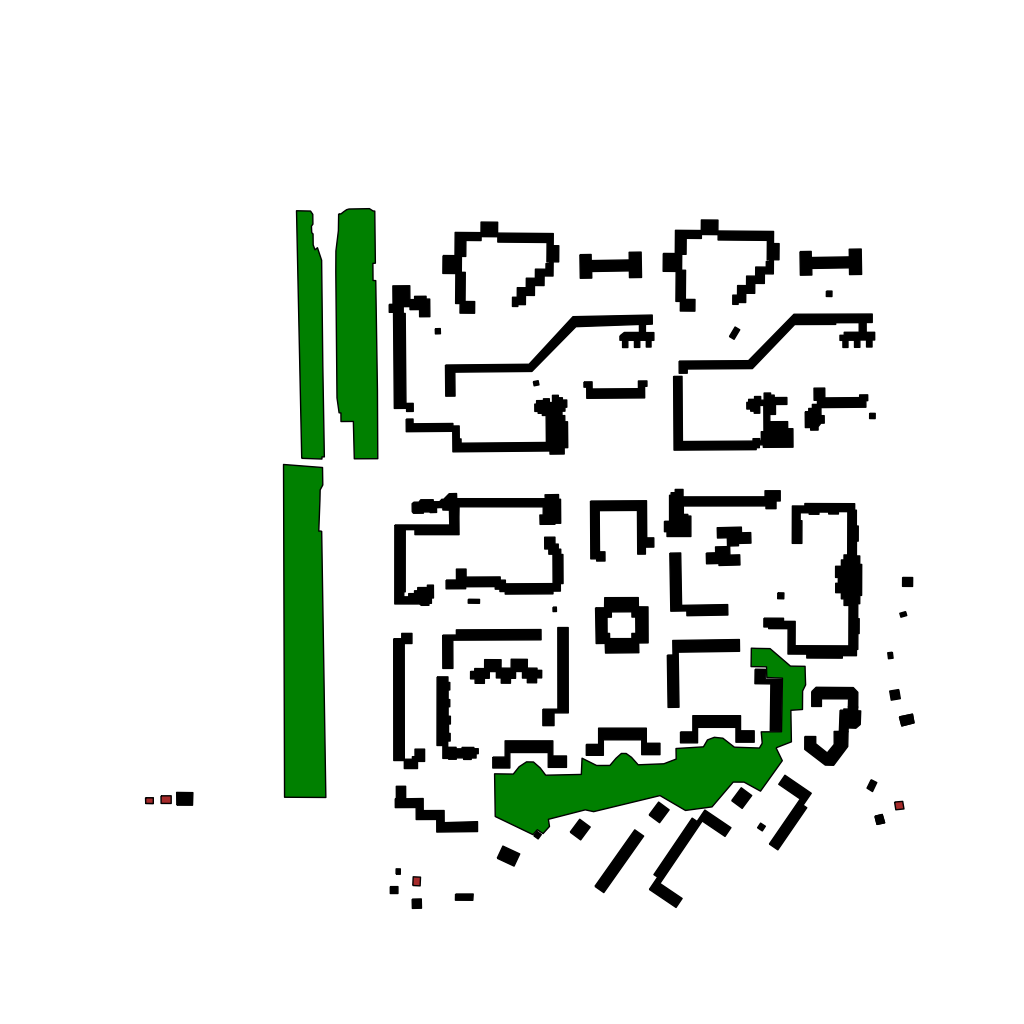
Tags: overhead vector_map, recreation, residential, special, modern, soviet, high_rise, individual_rise, low_rise, medium_rise, density_1, Building, Facility, Park, 1.0 km²